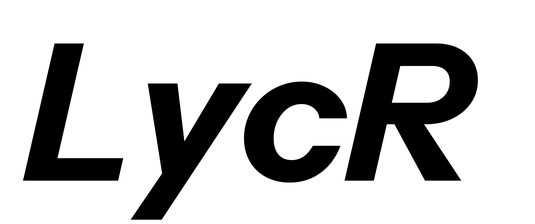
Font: InstrumentSans-Italic_Bold_Italic